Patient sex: M
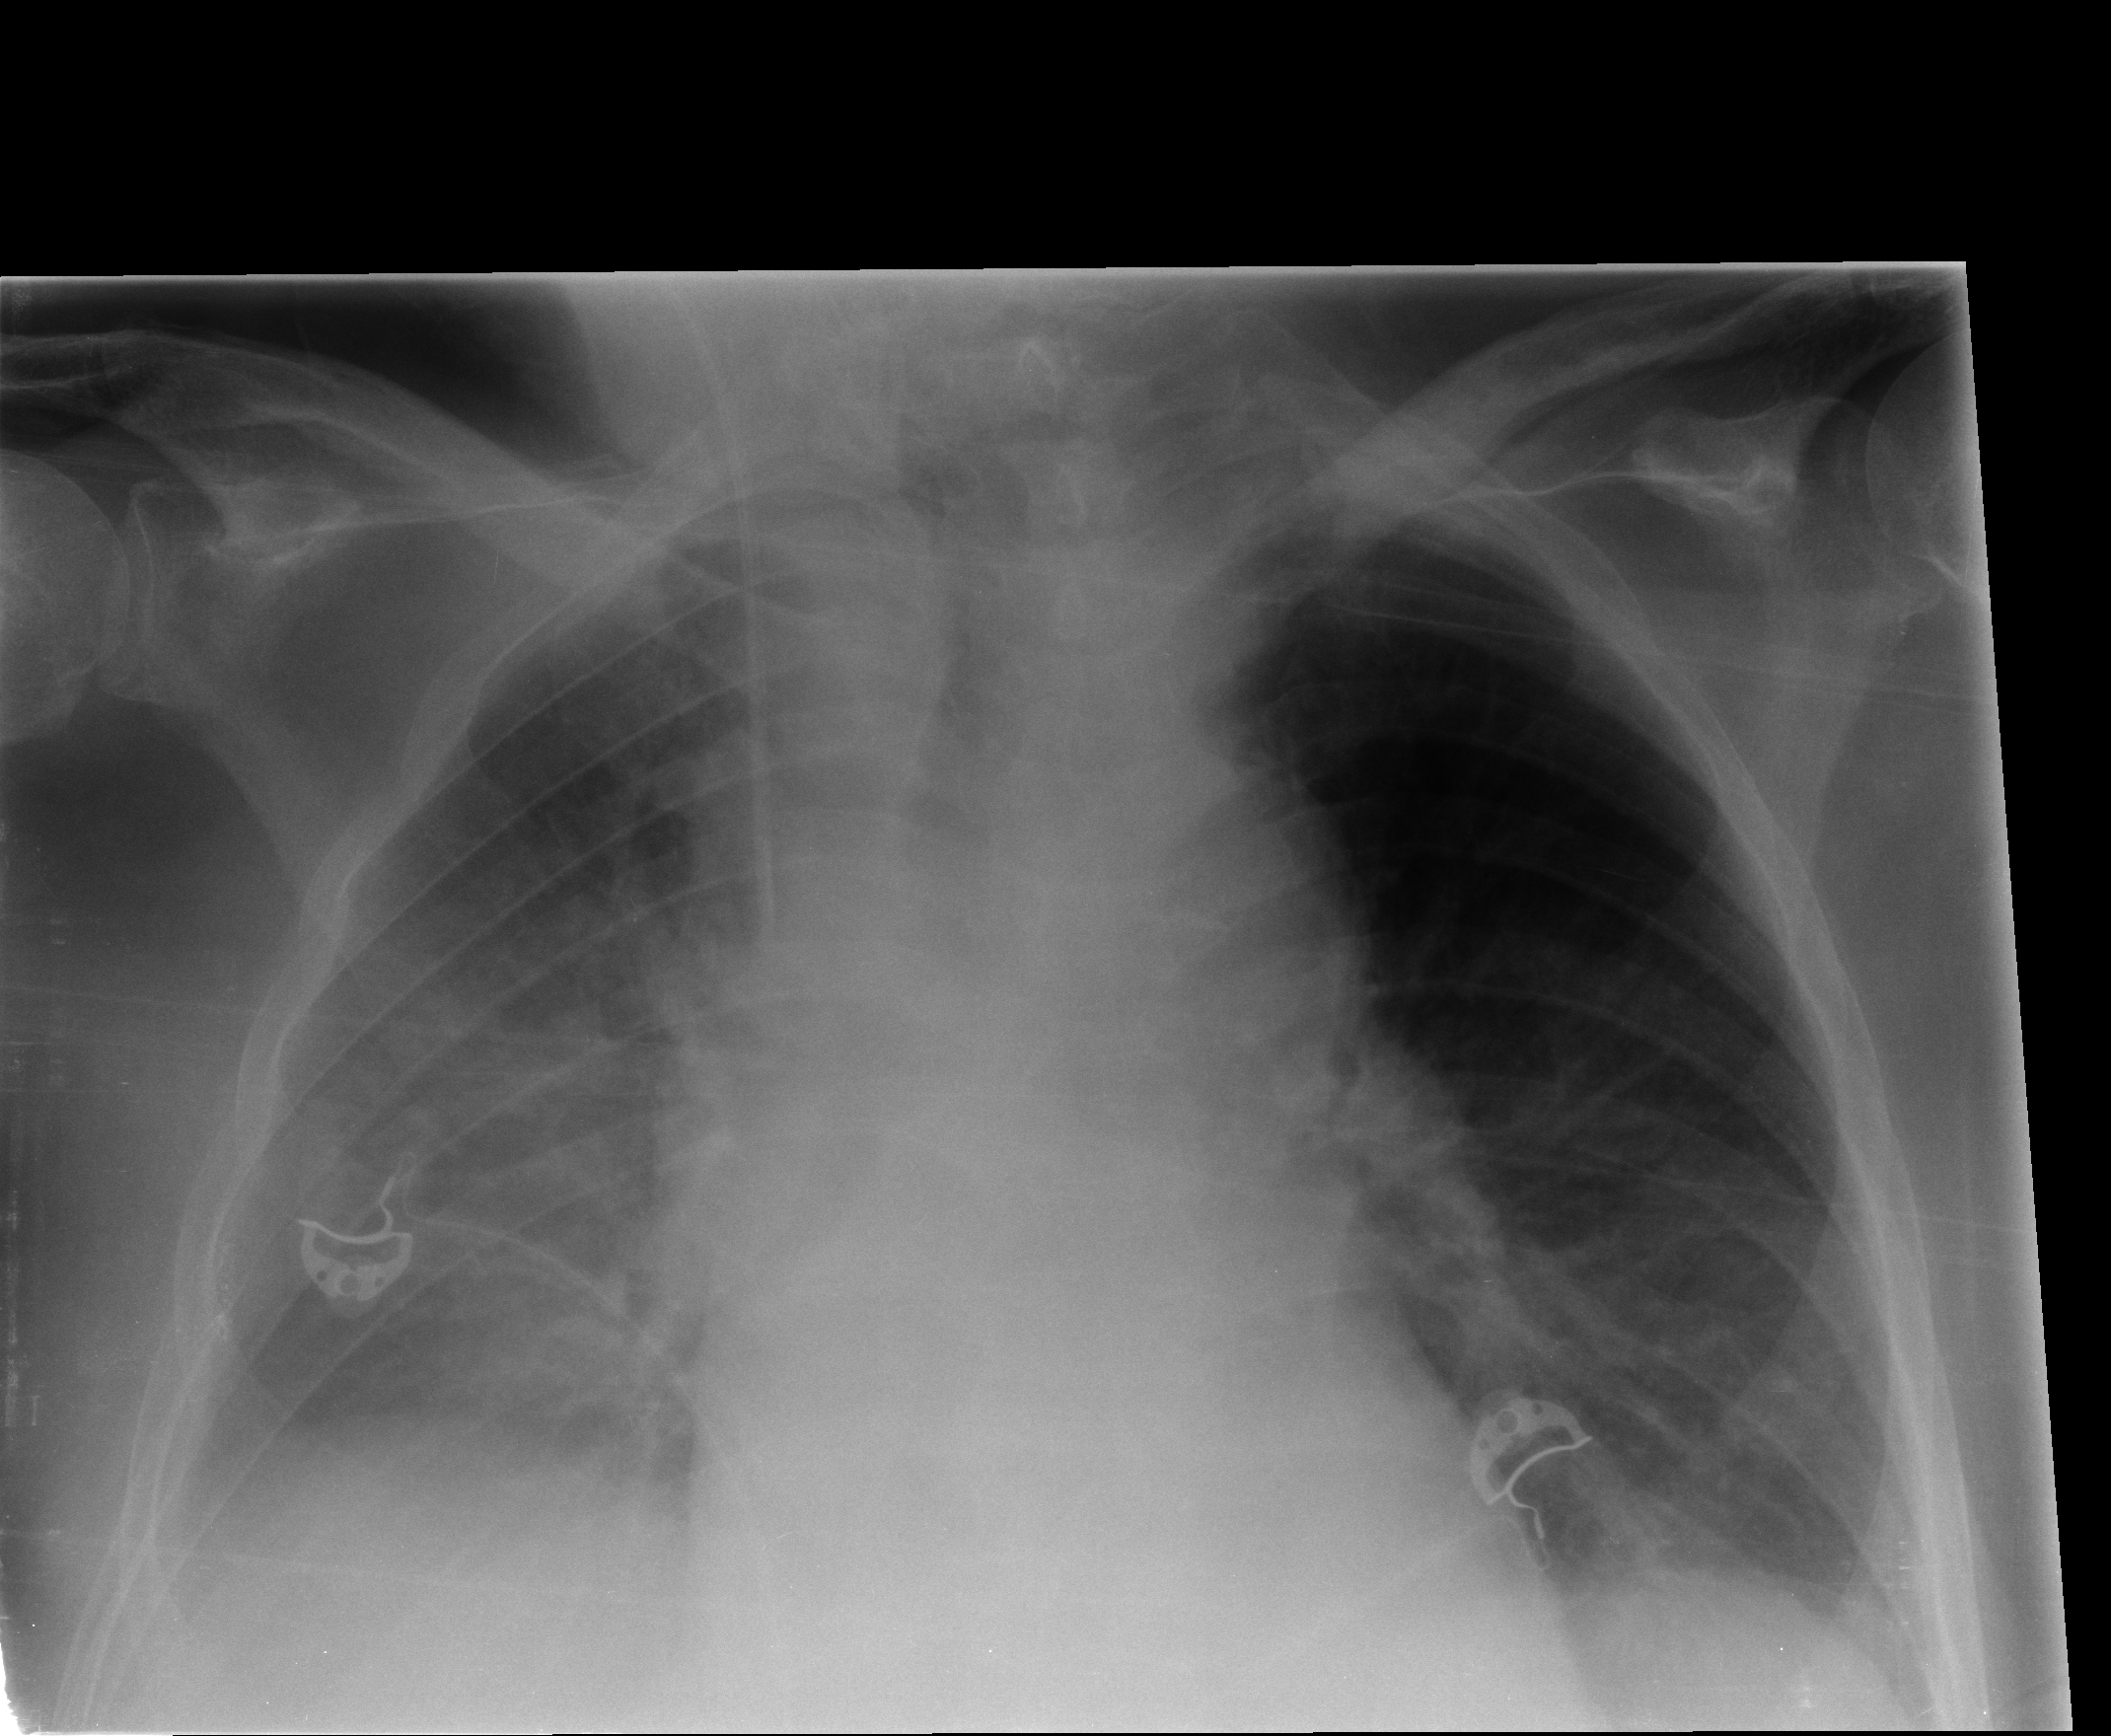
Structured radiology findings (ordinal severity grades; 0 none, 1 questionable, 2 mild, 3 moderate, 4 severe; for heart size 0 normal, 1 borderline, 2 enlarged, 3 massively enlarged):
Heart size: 0
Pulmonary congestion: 2
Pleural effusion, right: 0
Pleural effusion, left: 0
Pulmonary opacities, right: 3
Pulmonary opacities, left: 2
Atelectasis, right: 2
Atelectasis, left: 2